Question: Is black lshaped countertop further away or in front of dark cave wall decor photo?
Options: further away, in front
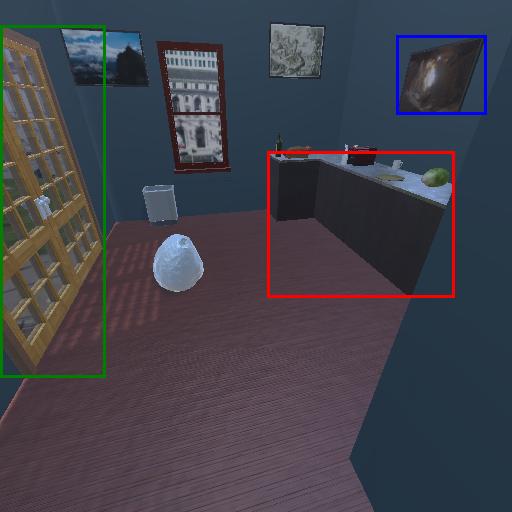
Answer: further away